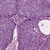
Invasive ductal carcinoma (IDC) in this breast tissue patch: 0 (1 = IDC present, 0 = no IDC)